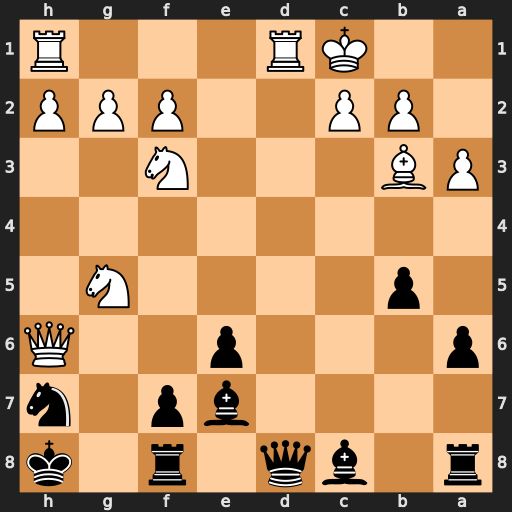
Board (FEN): r1bq1r1k/4bp1n/p3p2Q/1p4N1/8/PB3N2/1PP2PPP/2KR3R
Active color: b
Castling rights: -
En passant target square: -
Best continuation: Bxg5+ Nxg5 Qxg5+ Qxg5 Nxg5